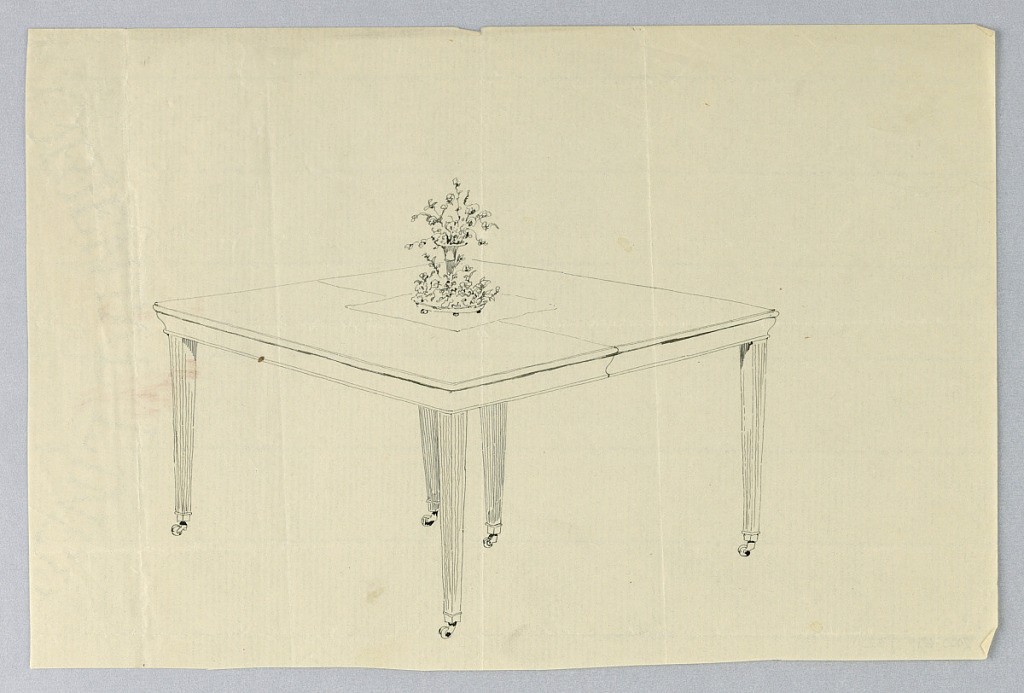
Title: Design for a Six-Legged Rectangular Table with a Fower Vase
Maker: A.N. Davenport Co.
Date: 1900–05
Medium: Graphite on thin, cream paper
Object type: Drawing
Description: Rectangular molded top with dividing stretcher at center, raised on 6 tapering plain legs on casters - one pair on either side and one pair at center; at center of table top, flower vase on doiley.